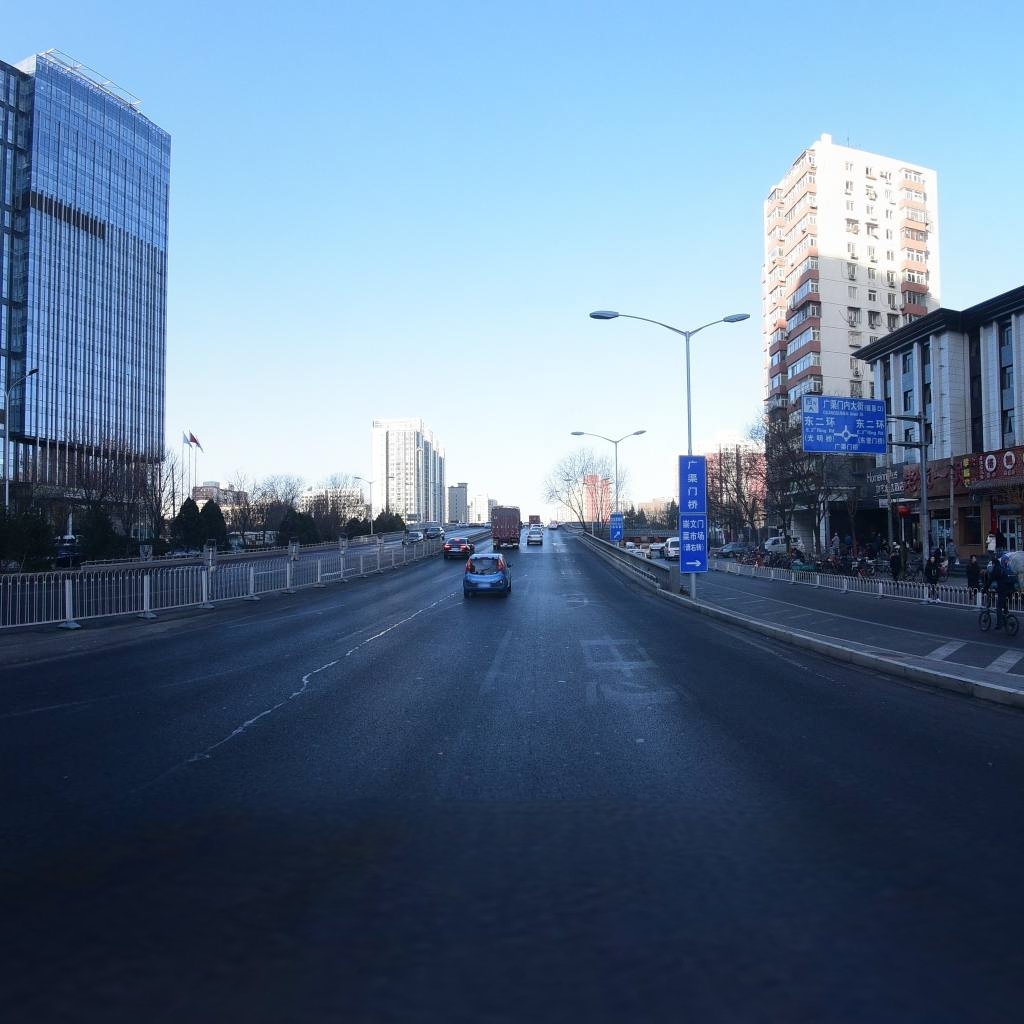
Region: Dongcheng
Road damage annotations: longitudinal patch, longitudinal patch